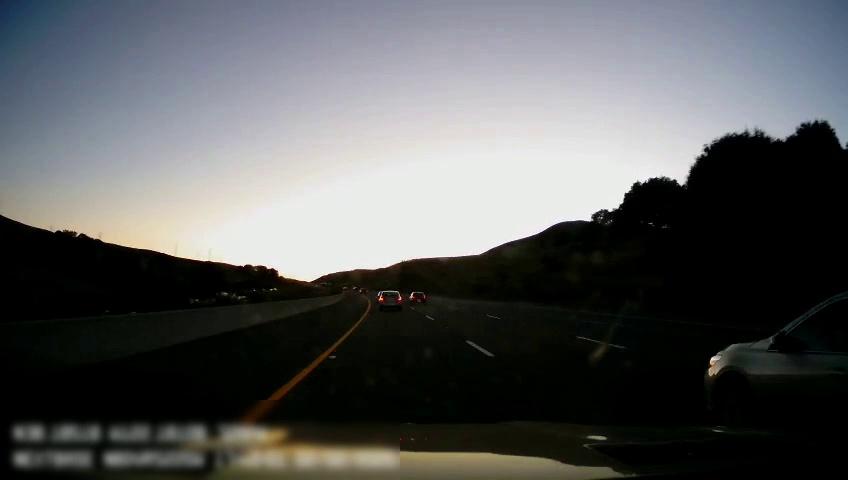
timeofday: Day
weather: Sunny
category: Drivable Space
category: Vehicles | Car
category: Vehicles | Car
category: Vehicles | Car
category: Vehicles | Car
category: Lanes | Alternate Lane
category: Lanes | Current Lane
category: Lanes | Current Lane
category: Lanes | Alternate Lane
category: Lanes | Alternate Lane